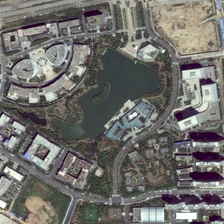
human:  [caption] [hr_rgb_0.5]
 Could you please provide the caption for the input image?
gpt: at the corner of a cross  the resort is built around a lake .

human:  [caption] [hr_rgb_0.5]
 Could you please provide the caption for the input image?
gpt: at the corner of a cross  the resort is built around a lake .

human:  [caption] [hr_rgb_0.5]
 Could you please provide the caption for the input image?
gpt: buildings and roads are situated around the deep green pond in this resort .

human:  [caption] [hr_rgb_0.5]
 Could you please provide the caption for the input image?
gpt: at the corner of a cross  the resort is built around a lake .

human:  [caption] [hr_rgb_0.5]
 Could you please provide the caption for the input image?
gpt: some buildings are around an irregular pond and many green plants in a resort area .